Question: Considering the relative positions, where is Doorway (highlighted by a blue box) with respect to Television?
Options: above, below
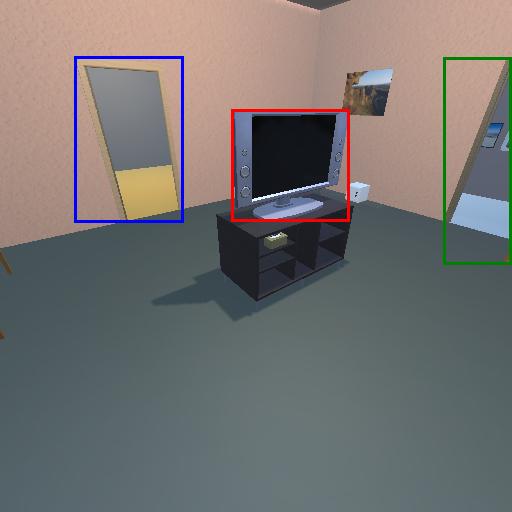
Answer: above